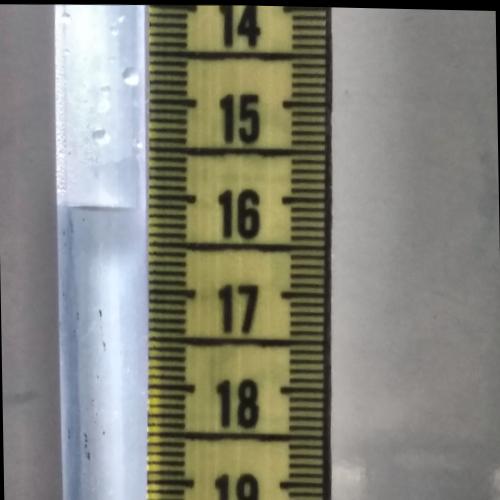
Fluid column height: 16.1 cm